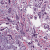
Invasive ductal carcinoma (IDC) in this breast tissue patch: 1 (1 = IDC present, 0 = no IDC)